Interaction volume radius: 5 \u00c5
Interaction volume height: 30 \u00c5
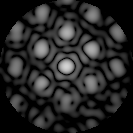
Disorder parameter: 0.2402